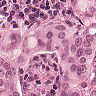
Metastatic tissue present: yes